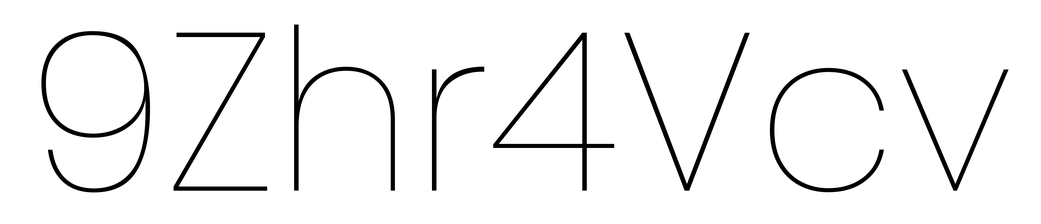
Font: Poppins-Thin